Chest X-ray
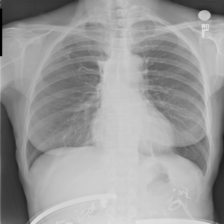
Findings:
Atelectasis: positive
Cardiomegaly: negative
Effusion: negative
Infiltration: negative
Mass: negative
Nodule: negative
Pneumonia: negative
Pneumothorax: negative
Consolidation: negative
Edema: negative
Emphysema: negative
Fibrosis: negative
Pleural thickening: negative
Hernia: negative